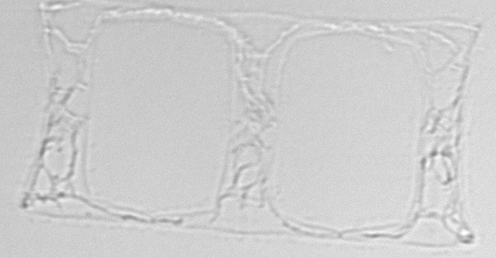
Label: Eucampia